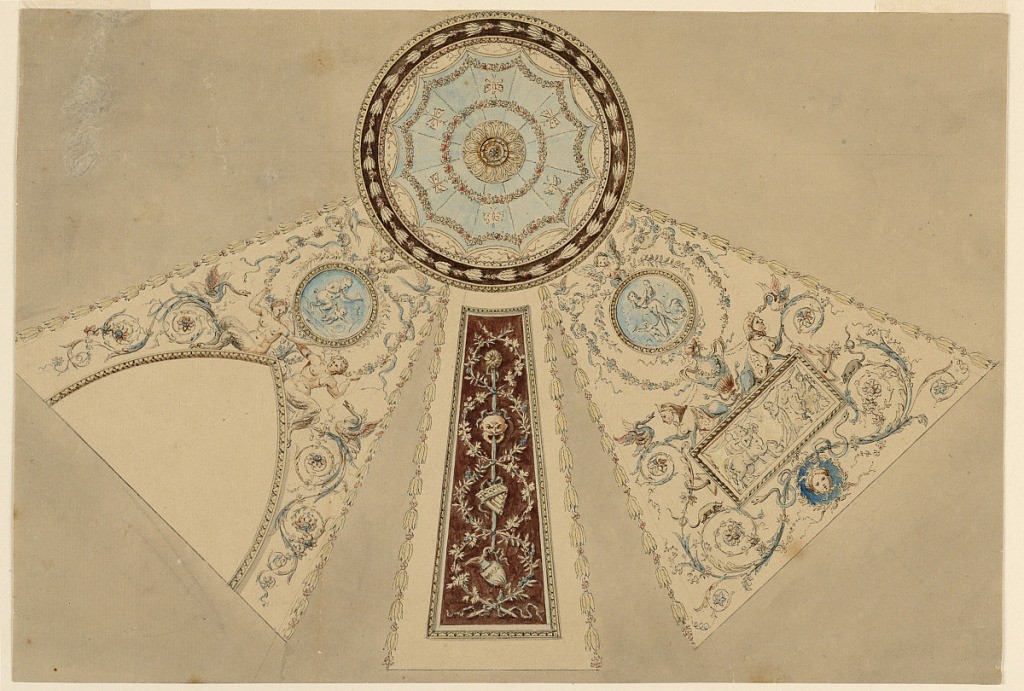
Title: Design for a Ceiling with Alternative Suggestions
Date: ca. 1785
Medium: Graphite, pen and ink, brush and watercolor on paper
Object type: drawing
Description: Shown is a central medallion with three radiating quadrangles. The medallion shows a framed tent motif. The left quadrangle shows two nudes seated on a pointed arch. Medallion above. Center quadrangle shows two entwined boughs and a ribbon hung with a mask, flute and ewer. The right quadrangle shows a tablet with a centaur surrounded by grotesques. Medallion above.